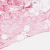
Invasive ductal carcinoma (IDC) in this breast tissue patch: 0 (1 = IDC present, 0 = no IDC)